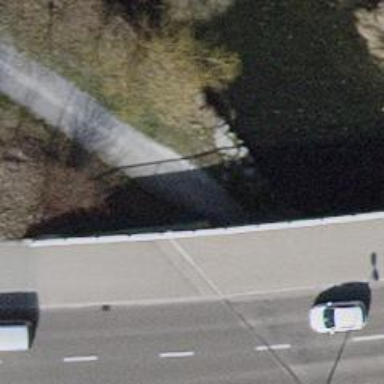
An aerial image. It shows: Footway with fine gravel surface.